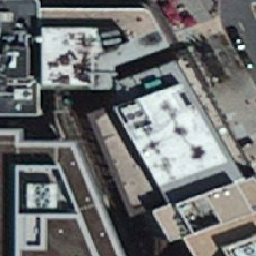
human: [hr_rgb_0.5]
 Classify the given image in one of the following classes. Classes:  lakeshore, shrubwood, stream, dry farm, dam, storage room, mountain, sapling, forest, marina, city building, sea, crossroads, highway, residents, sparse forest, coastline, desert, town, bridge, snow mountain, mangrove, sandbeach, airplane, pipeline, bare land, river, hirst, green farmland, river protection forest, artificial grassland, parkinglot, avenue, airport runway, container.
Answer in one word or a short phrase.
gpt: city building